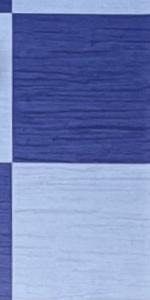
Label: Empty